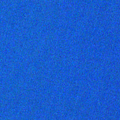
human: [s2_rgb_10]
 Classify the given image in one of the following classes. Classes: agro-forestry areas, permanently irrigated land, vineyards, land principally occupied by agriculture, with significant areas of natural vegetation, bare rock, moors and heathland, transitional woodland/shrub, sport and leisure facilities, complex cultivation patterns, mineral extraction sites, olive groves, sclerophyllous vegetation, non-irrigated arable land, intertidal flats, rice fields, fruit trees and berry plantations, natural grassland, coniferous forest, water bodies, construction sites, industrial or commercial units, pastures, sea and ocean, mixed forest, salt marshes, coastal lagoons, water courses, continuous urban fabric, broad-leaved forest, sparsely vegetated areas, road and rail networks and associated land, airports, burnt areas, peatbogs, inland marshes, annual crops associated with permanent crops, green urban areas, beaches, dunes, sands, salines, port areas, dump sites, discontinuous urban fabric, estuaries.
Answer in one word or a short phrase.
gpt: sea and ocean